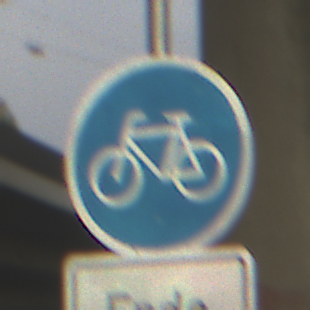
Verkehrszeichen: Radweg
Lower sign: HinweisDurchVerbaleAngabe2
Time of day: SunriseSunset
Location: Outdoor (Suburban)
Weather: PartlyCloudy
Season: NotSpecified
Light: Natural